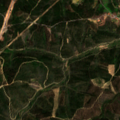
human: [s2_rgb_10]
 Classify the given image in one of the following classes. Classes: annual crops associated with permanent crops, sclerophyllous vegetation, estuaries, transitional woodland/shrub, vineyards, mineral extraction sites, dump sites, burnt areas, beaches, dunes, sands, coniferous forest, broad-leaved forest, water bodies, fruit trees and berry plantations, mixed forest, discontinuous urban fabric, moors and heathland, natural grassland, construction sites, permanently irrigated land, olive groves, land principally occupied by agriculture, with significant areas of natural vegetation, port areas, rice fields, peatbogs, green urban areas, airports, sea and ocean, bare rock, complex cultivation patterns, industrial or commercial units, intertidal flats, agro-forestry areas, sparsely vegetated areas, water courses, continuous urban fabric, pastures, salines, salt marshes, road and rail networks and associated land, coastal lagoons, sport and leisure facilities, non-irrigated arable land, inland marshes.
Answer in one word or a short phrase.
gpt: coniferous forest, moors and heathland, transitional woodland/shrub